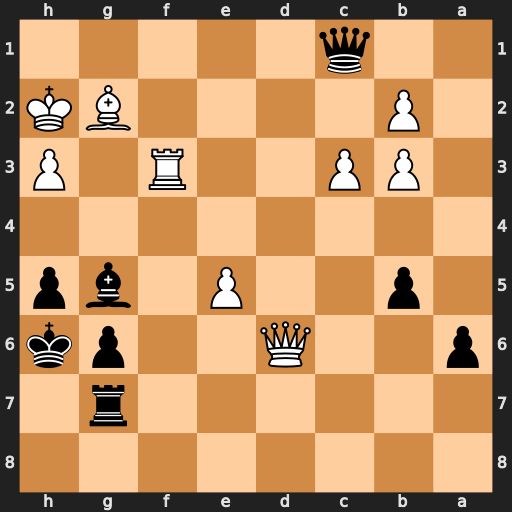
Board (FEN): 8/6r1/p2Q2pk/1p2P1bp/8/1PP2R1P/1P4BK/2q5
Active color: b
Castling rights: -
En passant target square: -
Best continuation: Bf4+ Rxf4 Qxf4+